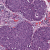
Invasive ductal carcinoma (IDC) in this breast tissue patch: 0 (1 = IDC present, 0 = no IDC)